Field crop: maize
Growth stage: 1
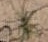
Species: salsola